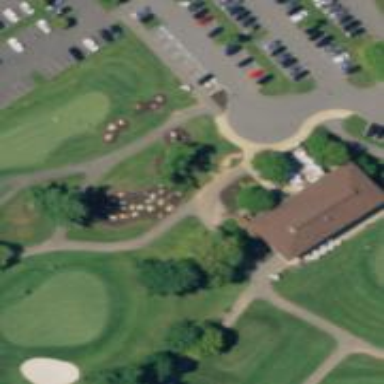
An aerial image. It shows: Path for both road and golf.